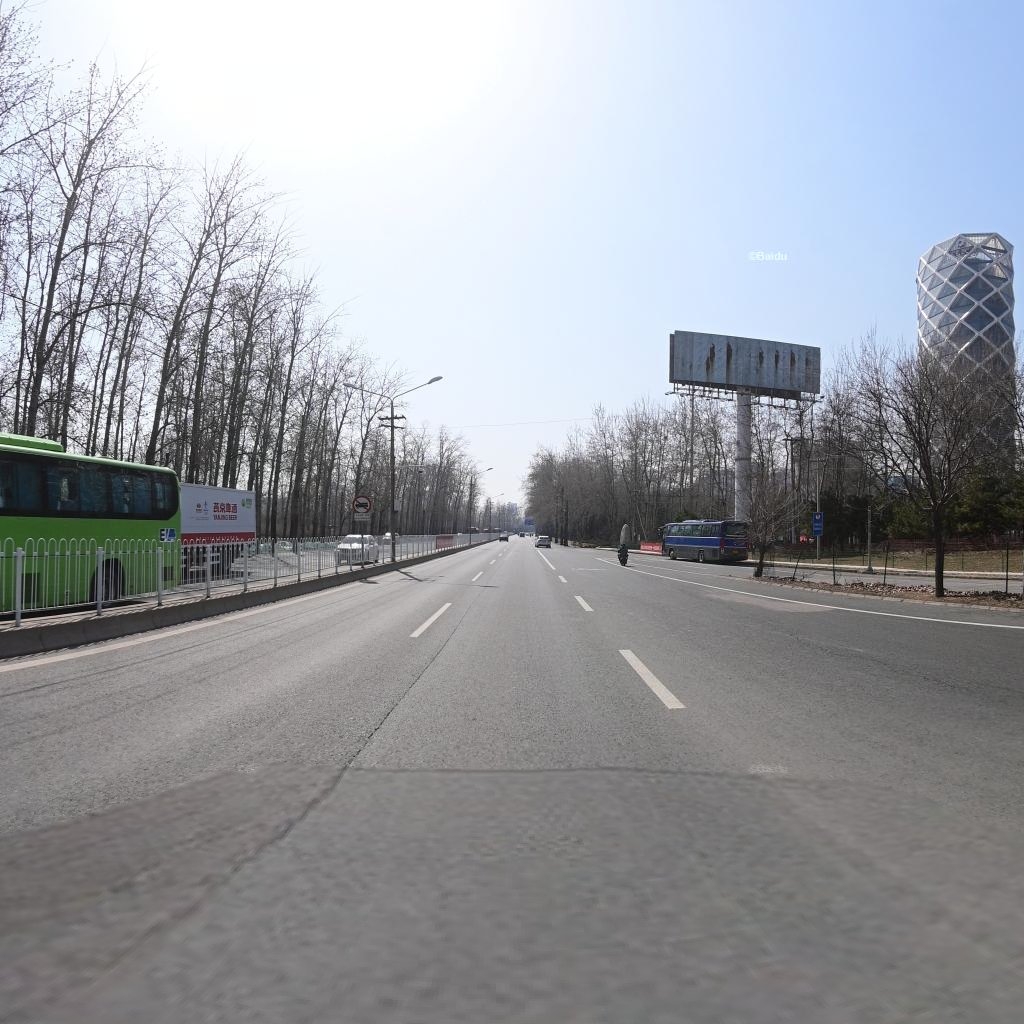
Region: Chaoyang
Road damage annotations: longitudinal crack, longitudinal crack